Brain MRI, t1w sequence, axial 2D slice.
Patient: age 35, sex F, weight 78 kg, height 1.78 m
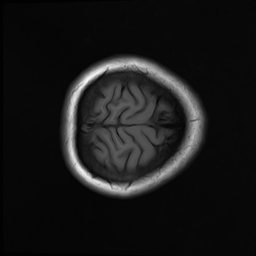